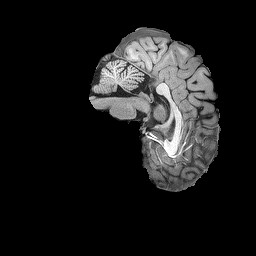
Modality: T1w
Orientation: sagittal
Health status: ill